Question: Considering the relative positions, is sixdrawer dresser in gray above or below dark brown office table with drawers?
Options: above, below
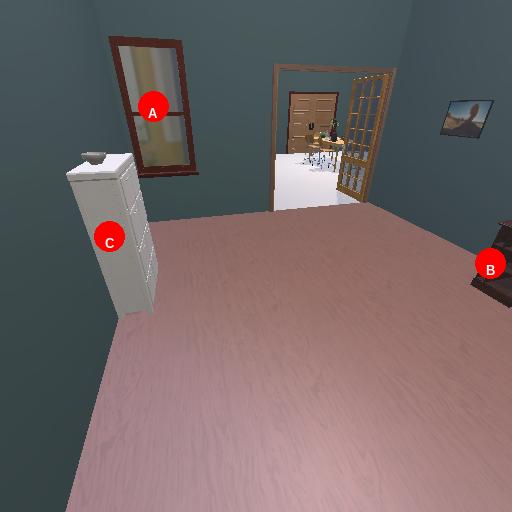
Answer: above